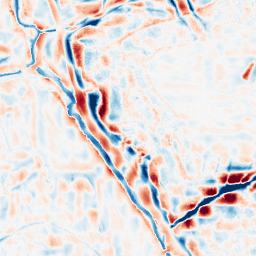
Category: wavelet
Decomposition family: wavelet_dwt
Decomposition parameters: wavelet: sym4
level: 4
Upsampling method: sinc_hamming
Upsampling parameters: scale: 4
kernel_size: 16
Upsampling scale: 4